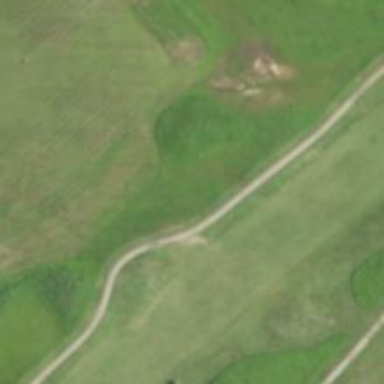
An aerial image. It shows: Area with grass used as rough in golf course.